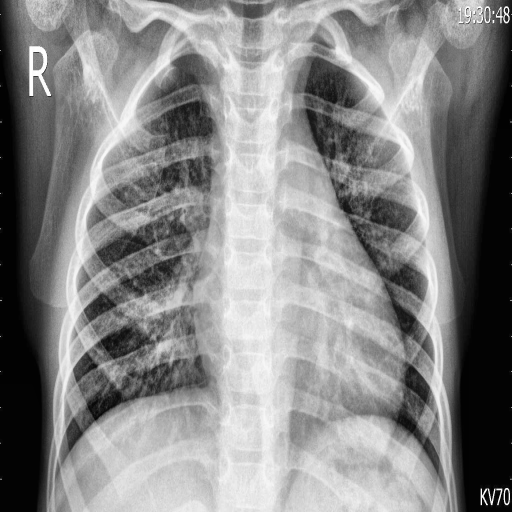
Finding: PNEUMONIA